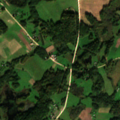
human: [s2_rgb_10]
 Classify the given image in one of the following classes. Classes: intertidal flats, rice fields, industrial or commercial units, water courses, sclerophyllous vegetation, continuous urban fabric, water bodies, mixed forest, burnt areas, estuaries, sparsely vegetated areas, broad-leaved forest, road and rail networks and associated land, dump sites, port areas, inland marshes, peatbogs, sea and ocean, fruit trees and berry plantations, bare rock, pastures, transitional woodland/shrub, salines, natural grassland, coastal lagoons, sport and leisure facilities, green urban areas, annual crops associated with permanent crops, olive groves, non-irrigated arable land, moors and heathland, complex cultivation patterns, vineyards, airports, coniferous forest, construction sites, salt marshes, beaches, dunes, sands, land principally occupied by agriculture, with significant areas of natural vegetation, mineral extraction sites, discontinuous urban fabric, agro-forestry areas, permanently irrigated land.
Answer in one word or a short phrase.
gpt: non-irrigated arable land, pastures, complex cultivation patterns, land principally occupied by agriculture, with significant areas of natural vegetation, broad-leaved forest, transitional woodland/shrub